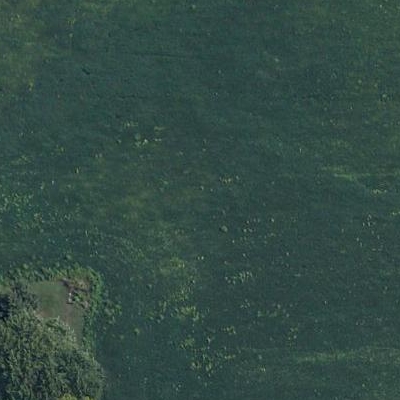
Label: aGrass